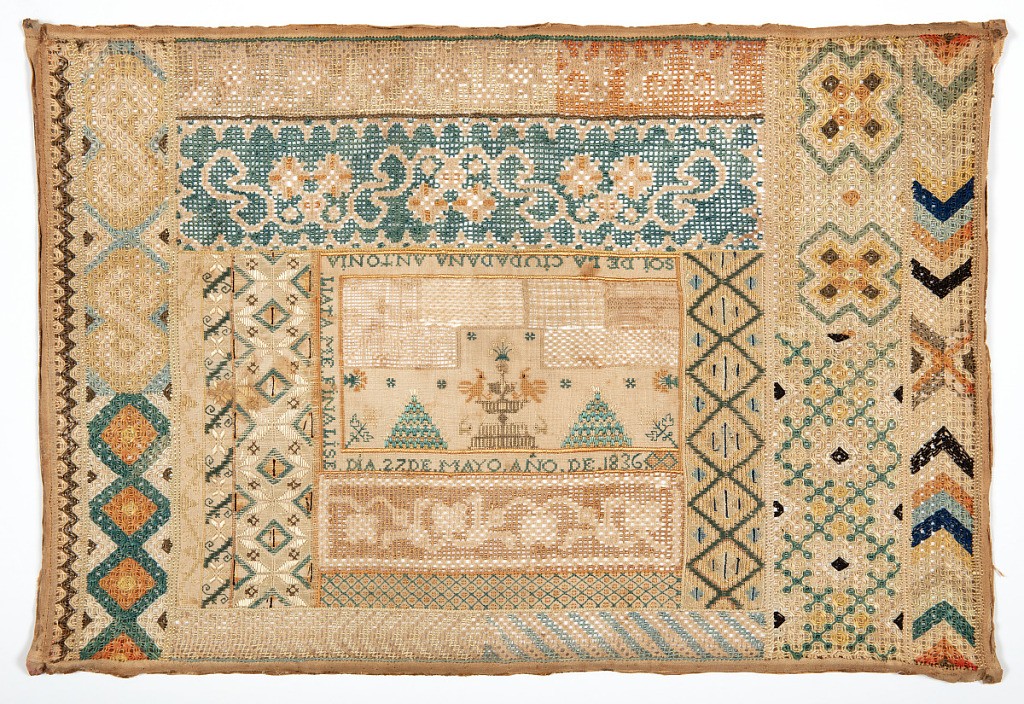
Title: Sampler
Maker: Antonia Llata, Mexican
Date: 1836
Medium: silk, cotton, linen Technique: Aztec stitch, satin stitch, cross stitch, withdrawn work with embroidery, and deflected element work with embroidery
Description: Embroidered sampler with bands of Aztec stitch, embroidered geometric and stylized floral patterns, and drawnwork with embroidery. Fountain with two birds in the center flanked by trees. In shades of blue, green, and dark yellow.